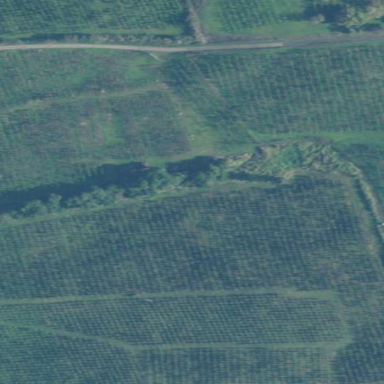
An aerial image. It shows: Orchard with papaya trees.